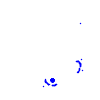
Particle: pion